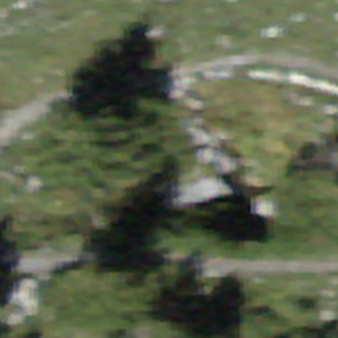
Label: other